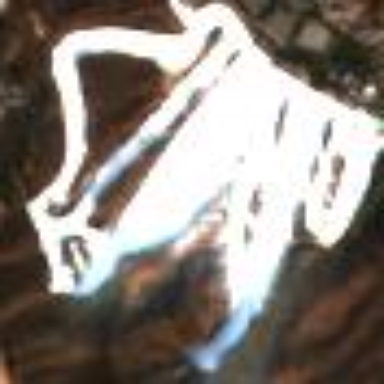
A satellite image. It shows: Area designated for winter sports.